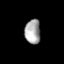
Tissue: prostate
Cell type: Fibroblasts
Senescence score: 0.7514
Nuclear area (px): 376
Mean DAPI intensity: 165.551